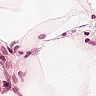
Metastatic tissue present: no